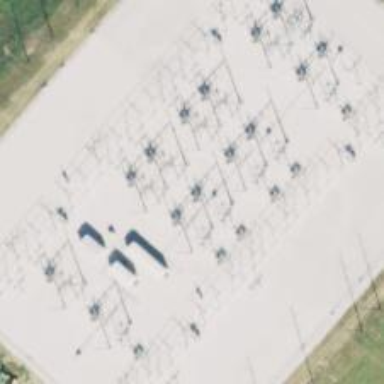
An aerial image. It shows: Switch used for power control.